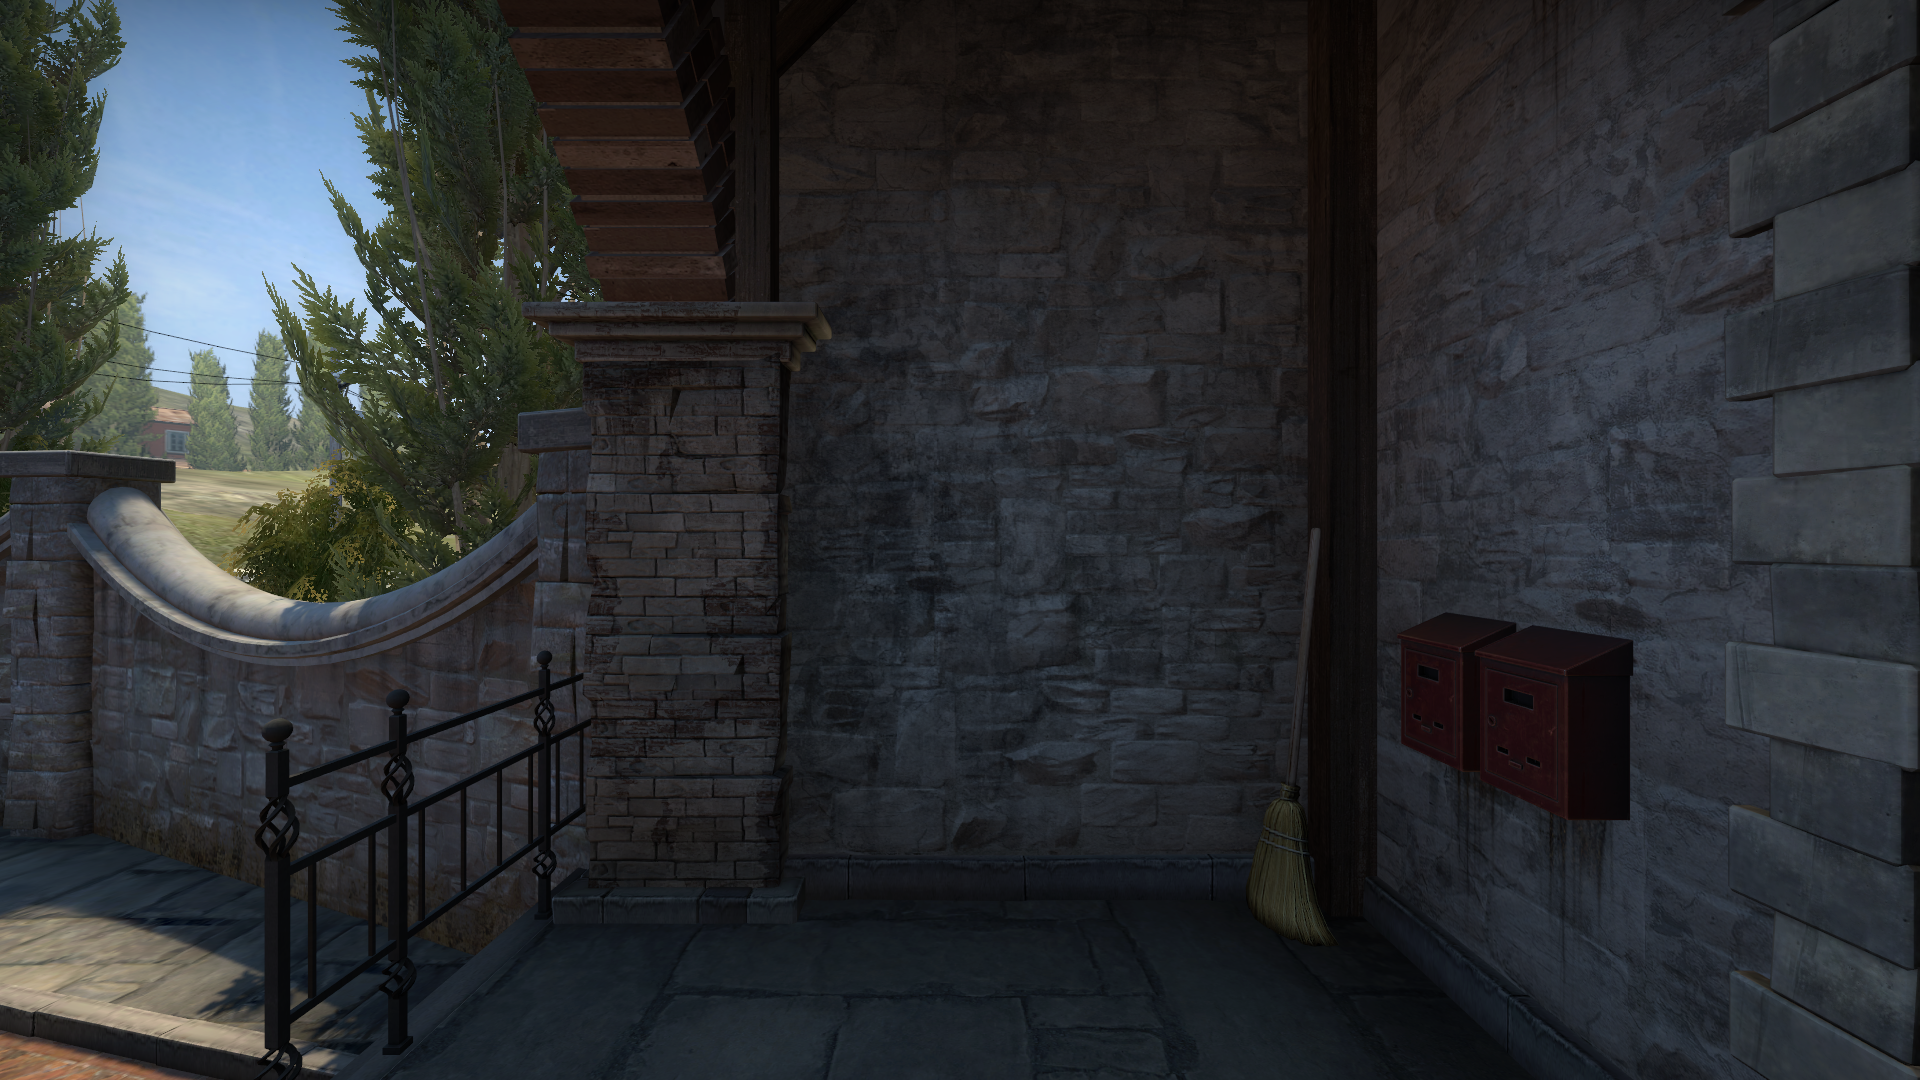
Map: de_inferno